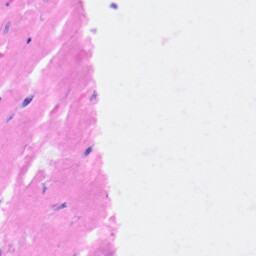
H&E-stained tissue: Heart